Question:
As you see, text hidding in textblock, i don't know what is that. Text always are dinamically, so i can't set fixed size.
My XAML code:
'''
<Grid x:Name="Page" Grid.Row="1" Margin="12,0,12,0" ScrollViewer.HorizontalScrollBarVisibility="Auto" ScrollViewer.VerticalScrollBarVisibility="Auto" UseLayoutRounding="True">
<ScrollViewer VerticalContentAlignment="Top" VerticalAlignment="Top" Margin="0,-628,0,0" RenderTransformOrigin="0.5,0.5">
<TextBlock TextWrapping="Wrap" Name="MainContent" UseLayoutRounding="True" ScrollViewer.VerticalScrollBarVisibility="Auto" ScrollViewer.HorizontalScrollBarVisibility="Auto" Margin="0,42,0,0"/>
</ScrollViewer>
</Grid>
'''
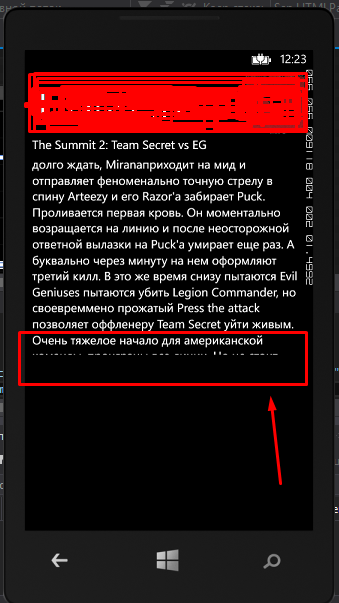
Answer: You can try something like this,
Set the ScrollViewer Height to "Auto"
'''
<ScrollViewer Height="Auto" Grid.Row="1">
'''
If it does not work,There is a 2048 pixel limitation for UI controls. Sometimes the text to be displayed is so large that it can't fit in a TextBlock and some of it overflows. You could create a scrollable textbox as a solution or You need to divide up your text into multiple blocks to display it all.
<URL>